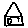
Label: house